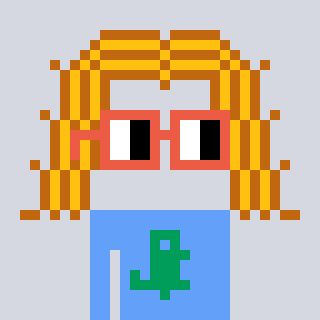
a pixel art character with square orange glasses, a hair-shaped head and a blue-colored body on a cool background